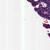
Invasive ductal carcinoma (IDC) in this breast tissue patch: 0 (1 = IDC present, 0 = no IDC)